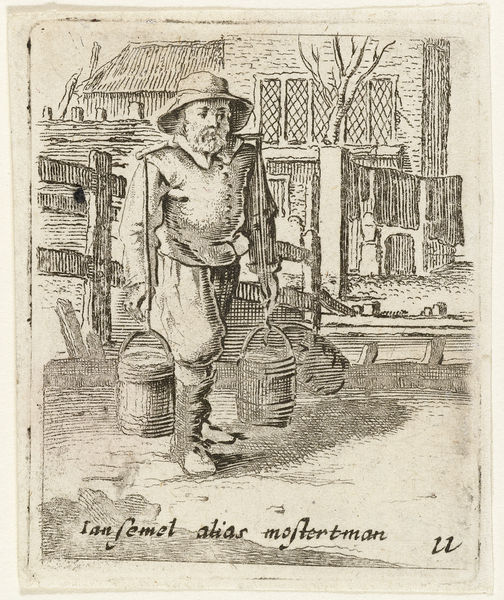
Titel: Man met een juk met emmers
Künstler: Gillis van (I) Scheyndel
Standort: Amsterdam
Institution: Rijksmuseum
Schlagwörter: wasser, arbeit, hat, white, window, black, face, old, windows, print, schraffur, wood, life, man, sky, tree, building, house, water, gärtner, feet, drawing, black and white, shadow, buttons, line, sketch, walking, beard, boots, fence, town, trunk, buildings, shoes, engraving, pencil, farm, farmer, book, shading, work, working, carry, carrying, land, clothing, worker, page, latin, sepia, agriculture, dorf, farming, buckets, bauer, bucket, träger, milk, laborer, pail, diamond, shaded, jugs, landwork, 22, lifestyle, pag, nadelstich, heard, pails, i an, alias, mostertman, lattic, mullioned, hortus, ianfemet, ianfemet alias moftertman, work life, wasserträger, gence, man carrying pails with yoke, iansemet alias mostertman